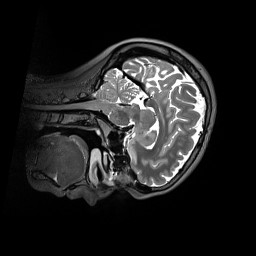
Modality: T2w
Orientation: sagittal
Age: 21
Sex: female
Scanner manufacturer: siemens
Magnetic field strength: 3 T
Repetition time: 3.2 s
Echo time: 0.412 s